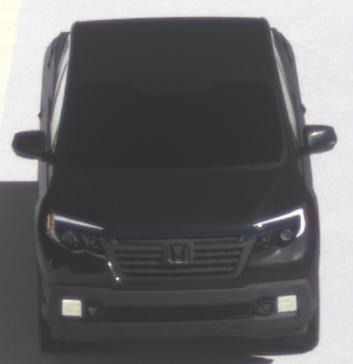
Make: Honda
Model: Ridgeline
Detailed model: Gen. 2
Model produced from: 2016
Model produced until: 2020
Doors: 4
Color: black
Road condition: dry road
Daytime: morning or afternoon
Contrast: high contrast